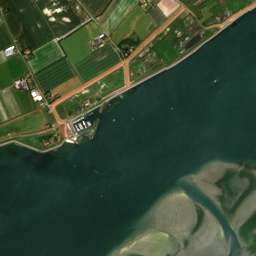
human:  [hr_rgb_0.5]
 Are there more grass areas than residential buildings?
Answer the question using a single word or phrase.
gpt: no

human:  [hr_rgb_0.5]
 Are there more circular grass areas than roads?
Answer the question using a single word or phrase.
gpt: no

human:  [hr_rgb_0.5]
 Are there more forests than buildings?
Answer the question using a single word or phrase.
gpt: no

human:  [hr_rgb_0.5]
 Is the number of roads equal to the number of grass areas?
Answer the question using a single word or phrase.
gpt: no

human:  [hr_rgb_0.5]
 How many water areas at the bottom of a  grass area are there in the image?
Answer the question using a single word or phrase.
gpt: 25

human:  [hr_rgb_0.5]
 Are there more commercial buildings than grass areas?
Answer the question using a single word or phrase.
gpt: no

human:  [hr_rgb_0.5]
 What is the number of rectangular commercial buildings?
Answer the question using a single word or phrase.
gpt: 1

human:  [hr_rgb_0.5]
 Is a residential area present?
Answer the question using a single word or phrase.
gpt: yes

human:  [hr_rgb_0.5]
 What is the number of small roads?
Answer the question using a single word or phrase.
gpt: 71

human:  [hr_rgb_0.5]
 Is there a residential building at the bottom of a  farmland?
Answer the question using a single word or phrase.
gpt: yes

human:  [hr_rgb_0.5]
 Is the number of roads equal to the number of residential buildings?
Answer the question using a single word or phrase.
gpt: no

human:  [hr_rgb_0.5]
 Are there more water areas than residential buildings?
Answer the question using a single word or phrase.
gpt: no

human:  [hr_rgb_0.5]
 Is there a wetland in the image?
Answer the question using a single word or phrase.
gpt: yes

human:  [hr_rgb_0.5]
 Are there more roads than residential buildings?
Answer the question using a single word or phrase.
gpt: no

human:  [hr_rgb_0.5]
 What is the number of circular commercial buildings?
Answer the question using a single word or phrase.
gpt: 0

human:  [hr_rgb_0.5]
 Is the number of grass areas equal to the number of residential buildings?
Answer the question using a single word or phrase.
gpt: no

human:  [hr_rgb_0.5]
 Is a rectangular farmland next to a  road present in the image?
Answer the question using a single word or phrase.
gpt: no

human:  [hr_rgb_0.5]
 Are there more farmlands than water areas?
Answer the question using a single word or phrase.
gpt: no

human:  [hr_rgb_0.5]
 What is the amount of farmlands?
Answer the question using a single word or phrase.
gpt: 15

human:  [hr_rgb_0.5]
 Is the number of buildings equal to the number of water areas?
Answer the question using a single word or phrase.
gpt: no

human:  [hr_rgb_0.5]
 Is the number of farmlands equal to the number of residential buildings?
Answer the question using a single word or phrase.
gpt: no

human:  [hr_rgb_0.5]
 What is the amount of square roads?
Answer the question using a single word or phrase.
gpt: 0

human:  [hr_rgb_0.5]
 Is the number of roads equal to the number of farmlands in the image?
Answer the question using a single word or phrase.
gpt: no

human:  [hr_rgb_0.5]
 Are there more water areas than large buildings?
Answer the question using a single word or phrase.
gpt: yes

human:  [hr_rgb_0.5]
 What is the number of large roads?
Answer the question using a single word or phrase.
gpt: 0

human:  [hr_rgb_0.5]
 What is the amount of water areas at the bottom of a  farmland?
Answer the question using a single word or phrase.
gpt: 25

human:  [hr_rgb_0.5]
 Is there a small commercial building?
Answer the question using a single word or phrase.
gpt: yes

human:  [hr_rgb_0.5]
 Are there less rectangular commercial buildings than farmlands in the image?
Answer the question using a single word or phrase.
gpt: yes

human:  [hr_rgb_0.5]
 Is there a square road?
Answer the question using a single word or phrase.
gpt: no

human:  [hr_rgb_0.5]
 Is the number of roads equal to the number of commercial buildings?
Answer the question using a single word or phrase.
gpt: no

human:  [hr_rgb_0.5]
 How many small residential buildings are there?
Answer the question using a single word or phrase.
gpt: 118

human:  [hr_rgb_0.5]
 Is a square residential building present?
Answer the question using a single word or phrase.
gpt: no

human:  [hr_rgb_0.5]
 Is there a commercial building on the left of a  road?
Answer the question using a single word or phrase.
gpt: yes

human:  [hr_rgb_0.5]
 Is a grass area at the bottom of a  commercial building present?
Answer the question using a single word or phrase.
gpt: yes

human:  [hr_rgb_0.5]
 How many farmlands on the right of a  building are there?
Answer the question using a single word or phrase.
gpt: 11

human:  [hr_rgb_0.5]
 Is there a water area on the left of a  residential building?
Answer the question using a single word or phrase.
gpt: yes